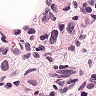
Metastatic tissue present: yes